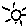
Label: sun